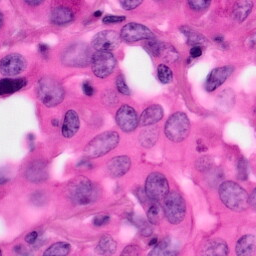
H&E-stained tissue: Pancreatic